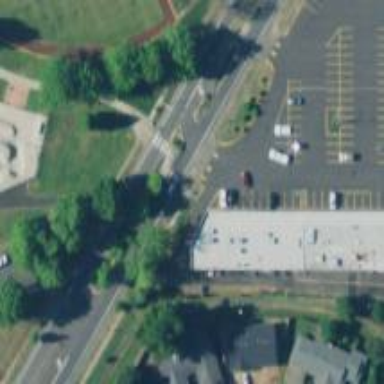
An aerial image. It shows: Convenience shop.